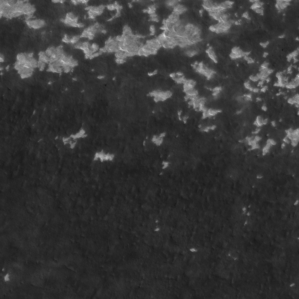
Label: non_frost